Question: I am creating a discord bot that will help managing tasks.
Currently, I want to remove the date from the task string. But I am kinda stuck.
I tried some stuff with the .split method. But apparently, there is a two arguments cap.
I didn't find a helpful post on here so I hope someone can help me...
'''
if message.content.startswith(PREFIX + COMMAND_TASK):
subject = message.content.split(' ')[1]
task = message.content.split(' ', 2)[2:]
date = message.content.split(' ')[-1]
task = task[:task.find(date)-1]
embed = discord.Embed(colour=discord.Colour(0xbd10e0))
embed.set_thumbnail(url=thumbnailurl)
embed.add_field(name="subject",
value=subject,
inline=False)
embed.add_field(name="task",
value=str(task)[2:-2],
inline=False)
embed.add_field(name="date",
value=date,
inline=False)
await message.channel.send(embed=embed)
'''
It looks like this:

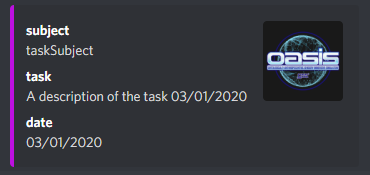
Answer: You can find the index of the date in the string via <URL>
The task description will become
'''
subject = message.content.split(' ')[1]
task = message.content.split(' ', 2)[2:]
date = message.content.split(' ')[-1]
task = task[:task[0].find(date)-1] # -1 so that we don't have the last space that is before 03
'''
Now, your task should be exactly "A description of the task"